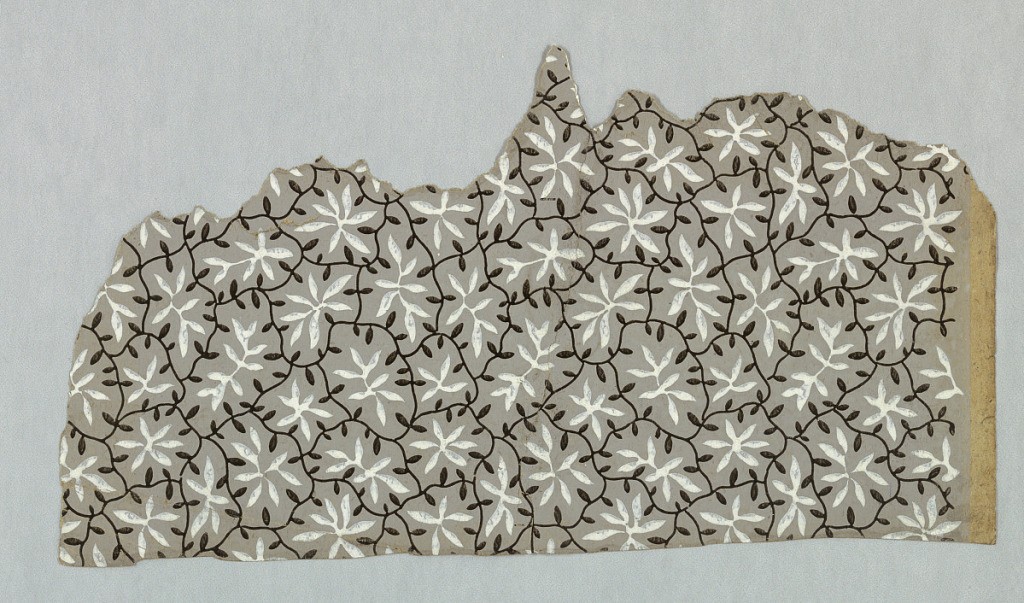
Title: Sidewall
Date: ca. 1870
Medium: Machine-printed paper
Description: Small leaf forms enclosed in irregularly-shaped compartments formed by vine-like streamers. Printed in white and black on gray ground.